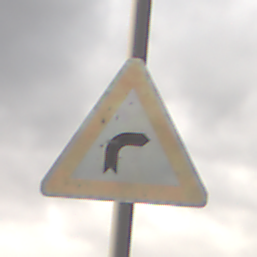
Verkehrszeichen: KurveRechts
Umgebung: Outdoor, Nature
Tageszeit: Midday
Wetter: Overcast
Licht: Natural
Jahreszeit: NotSpecified
Kontrast: LowContrast